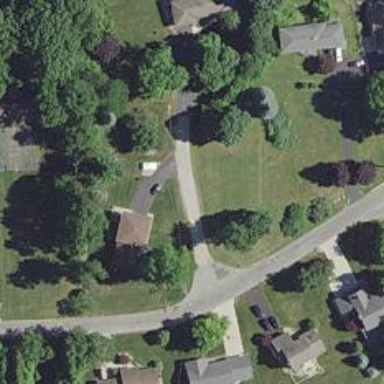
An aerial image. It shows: Residential road.